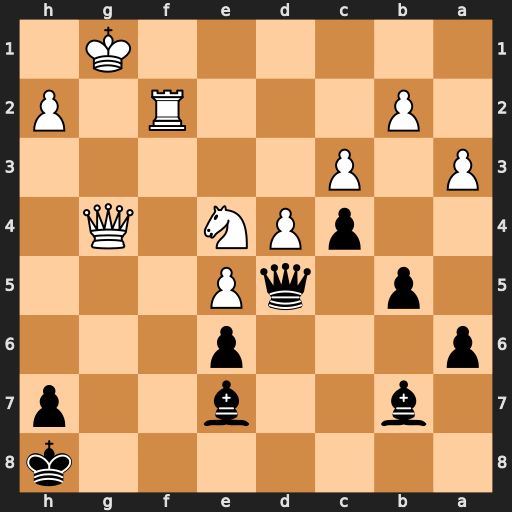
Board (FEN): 7k/1b2b2p/p3p3/1p1qP3/2pPN1Q1/P1P5/1P3R1P/6K1
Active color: b
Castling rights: -
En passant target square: -
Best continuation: Qxe4 Qxe4 Bxe4